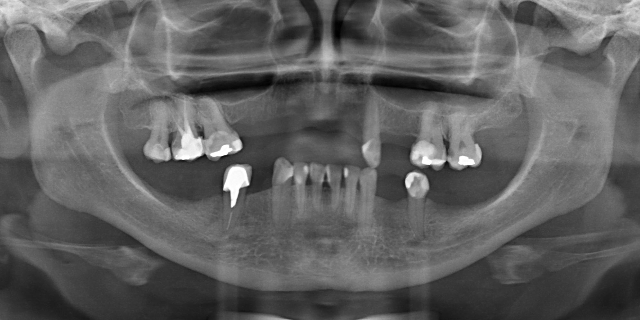
adult